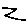
Label: zigzag